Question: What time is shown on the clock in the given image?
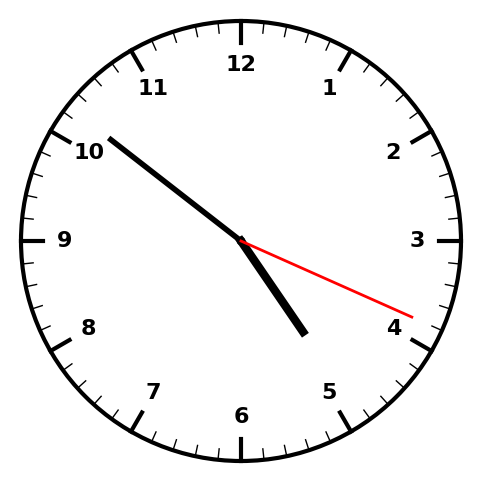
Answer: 04:51:19